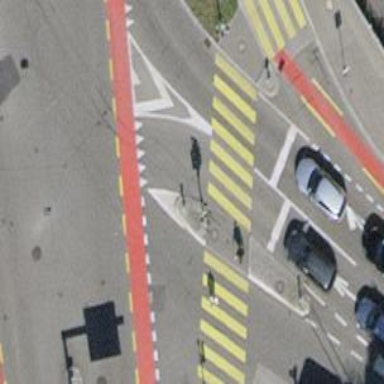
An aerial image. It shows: Crossing with traffic signals and central island.